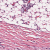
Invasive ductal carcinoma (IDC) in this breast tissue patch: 1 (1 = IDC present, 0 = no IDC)